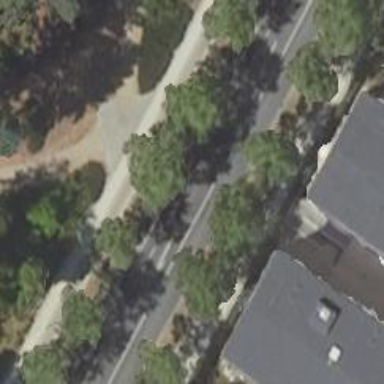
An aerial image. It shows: Avenue of deciduous broadleaved trees.